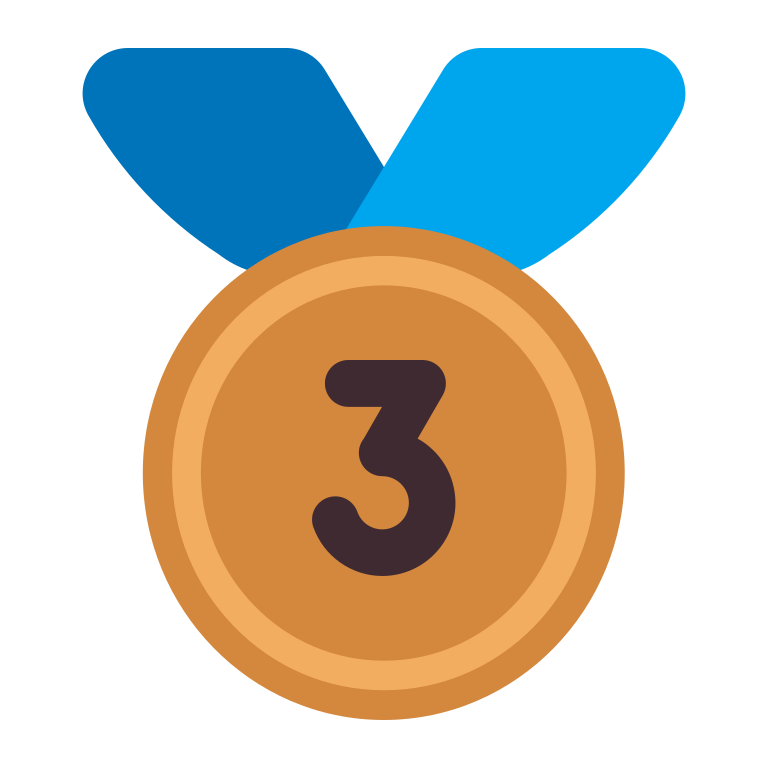
3rd place medal flat